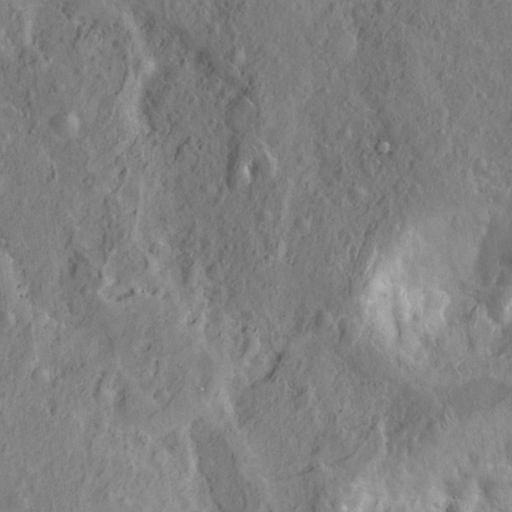
Objects detected: cone, cone